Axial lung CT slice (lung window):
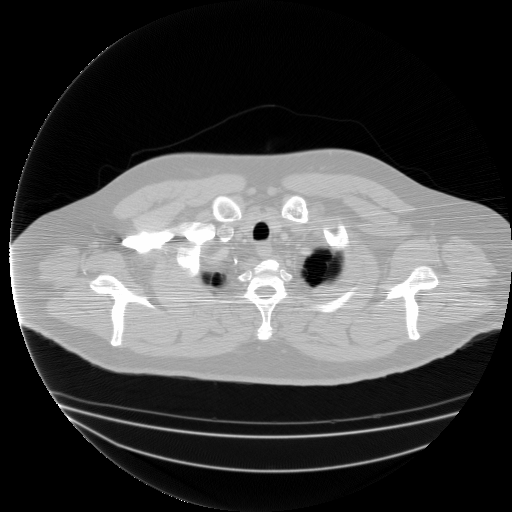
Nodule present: no